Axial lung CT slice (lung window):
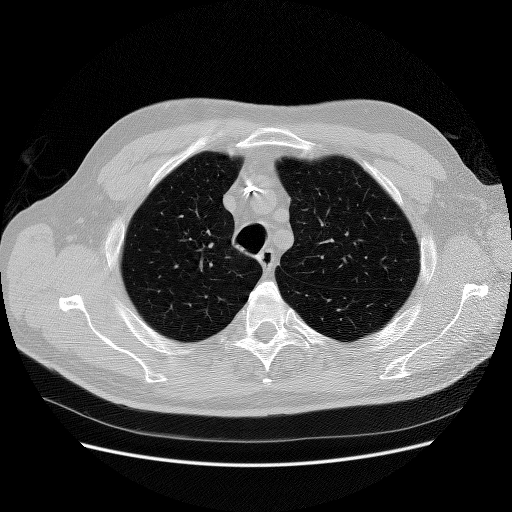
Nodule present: no